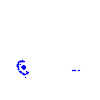
Particle: pion